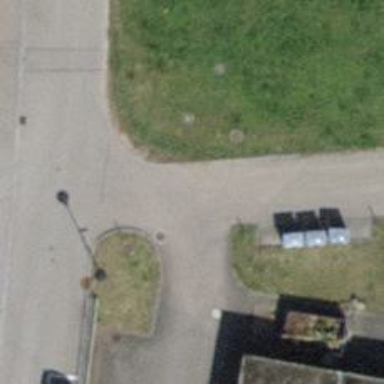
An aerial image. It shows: Smooth asphalt road in residential area.